Platform: macOS
Application: Arc Browser
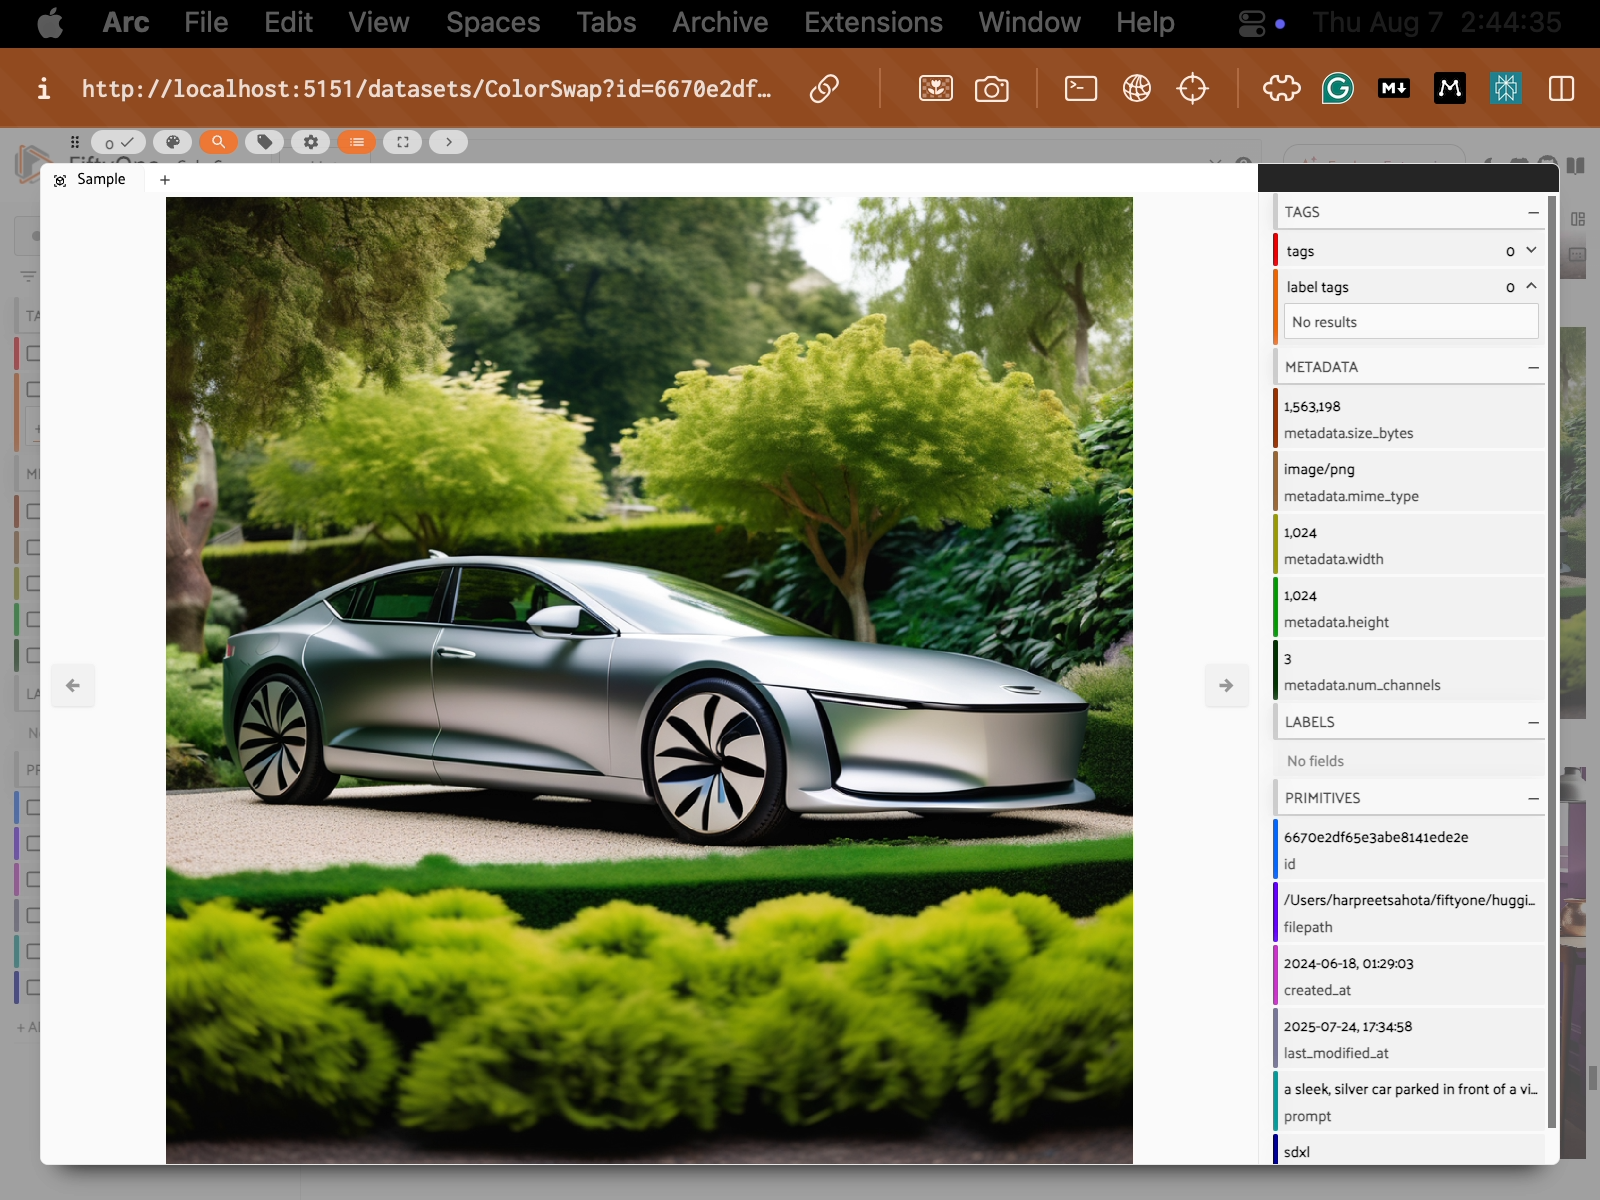
task_description: Where can I find the value of metadata.height for this sample?
action_type: hover
element_info: Text
steps_since_start: 1